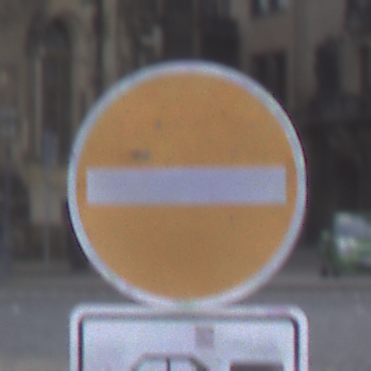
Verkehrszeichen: VerbotDerEinfahrt
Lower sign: MehrspurigeFahrzeugeFrei2
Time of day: MorningAfternoon
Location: Outdoor (Urban)
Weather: PartlyCloudy
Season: NotSpecified
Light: Natural